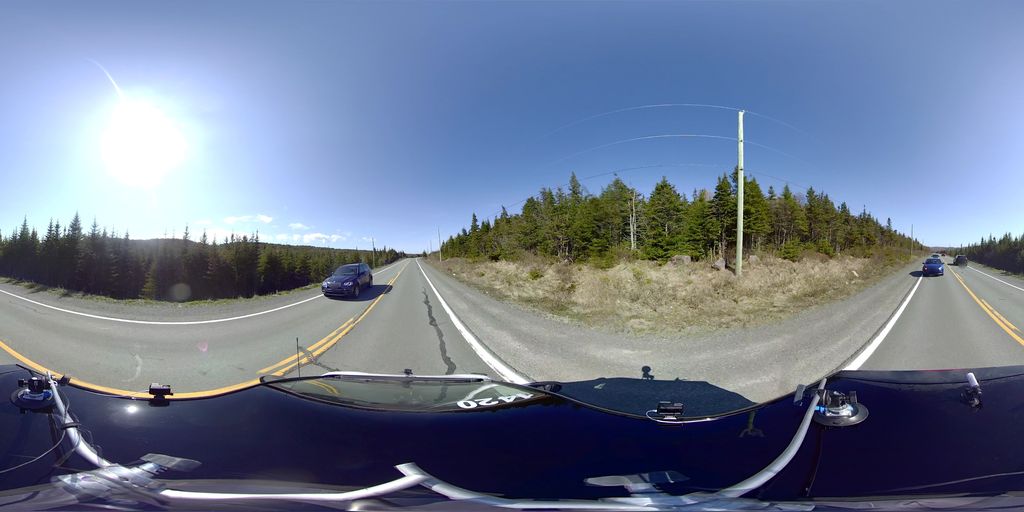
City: st_johns